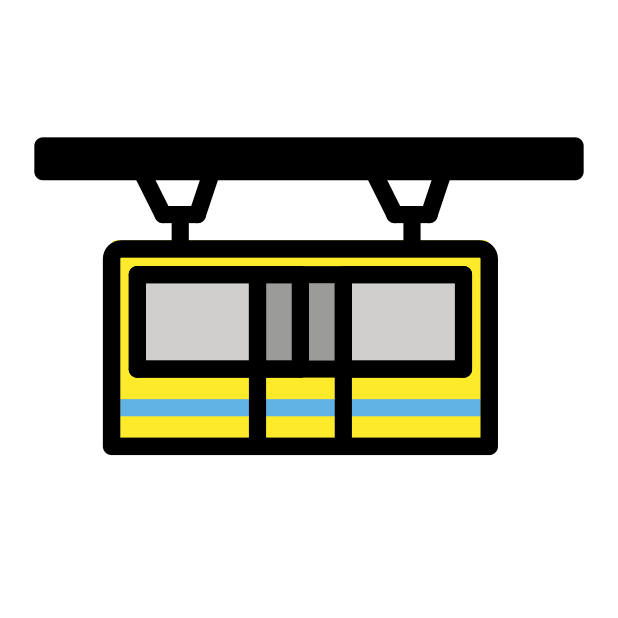
Emoji: 🚟
Name: suspension railway
Unicode: 0x1f69f